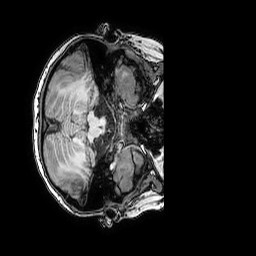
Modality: T1w
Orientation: axial
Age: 7
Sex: female
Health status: healthy